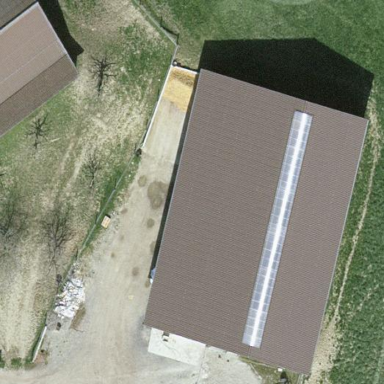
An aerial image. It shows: Stable building.